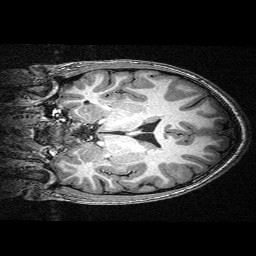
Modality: T1w
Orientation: coronal
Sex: female
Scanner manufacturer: siemens
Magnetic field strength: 3 T
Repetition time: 2.3 s
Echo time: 0.00336 s